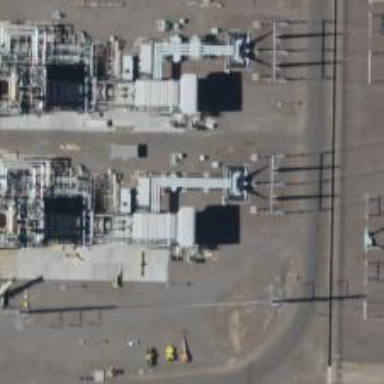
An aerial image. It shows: Gas-powered generator.